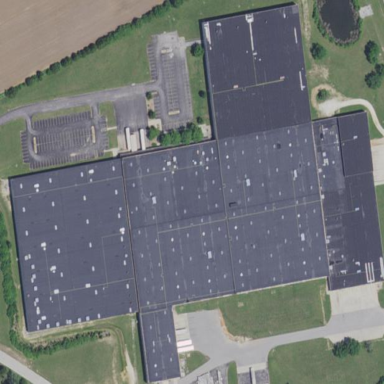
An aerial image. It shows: Warehouse.